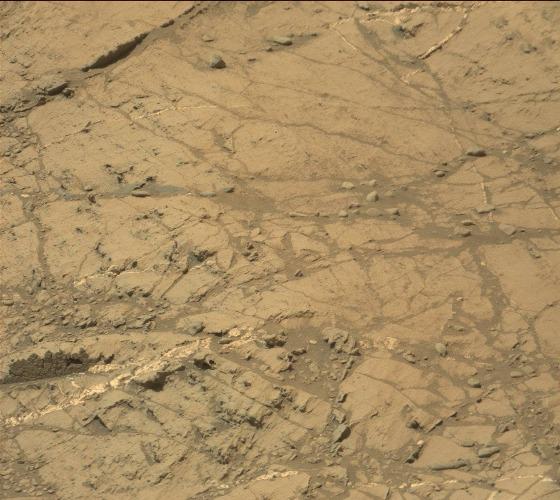
Terrain classes present: Bedrock, Gravel / Sand / Soil, Rock, Shadow